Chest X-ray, PA view. Patient: 43 years old, sex M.
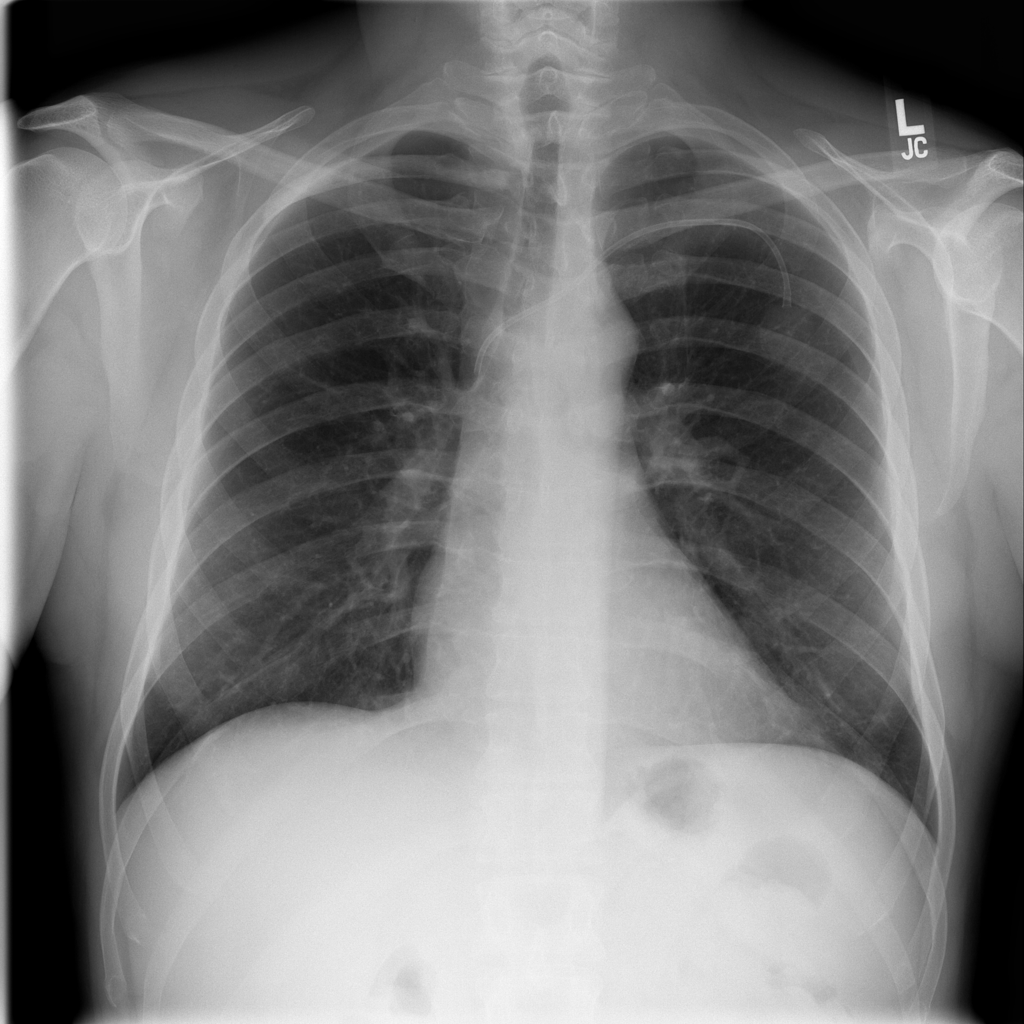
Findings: No Finding